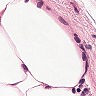
Metastatic tissue present: no